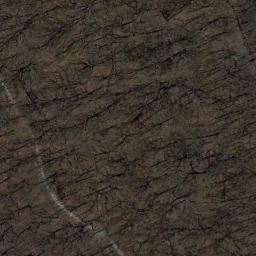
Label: forest